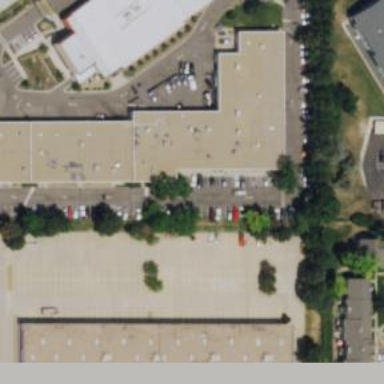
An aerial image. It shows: Retail building.